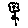
Label: flower